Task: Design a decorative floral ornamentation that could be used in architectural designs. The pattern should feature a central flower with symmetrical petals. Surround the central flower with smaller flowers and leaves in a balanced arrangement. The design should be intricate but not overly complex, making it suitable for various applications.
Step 1384:
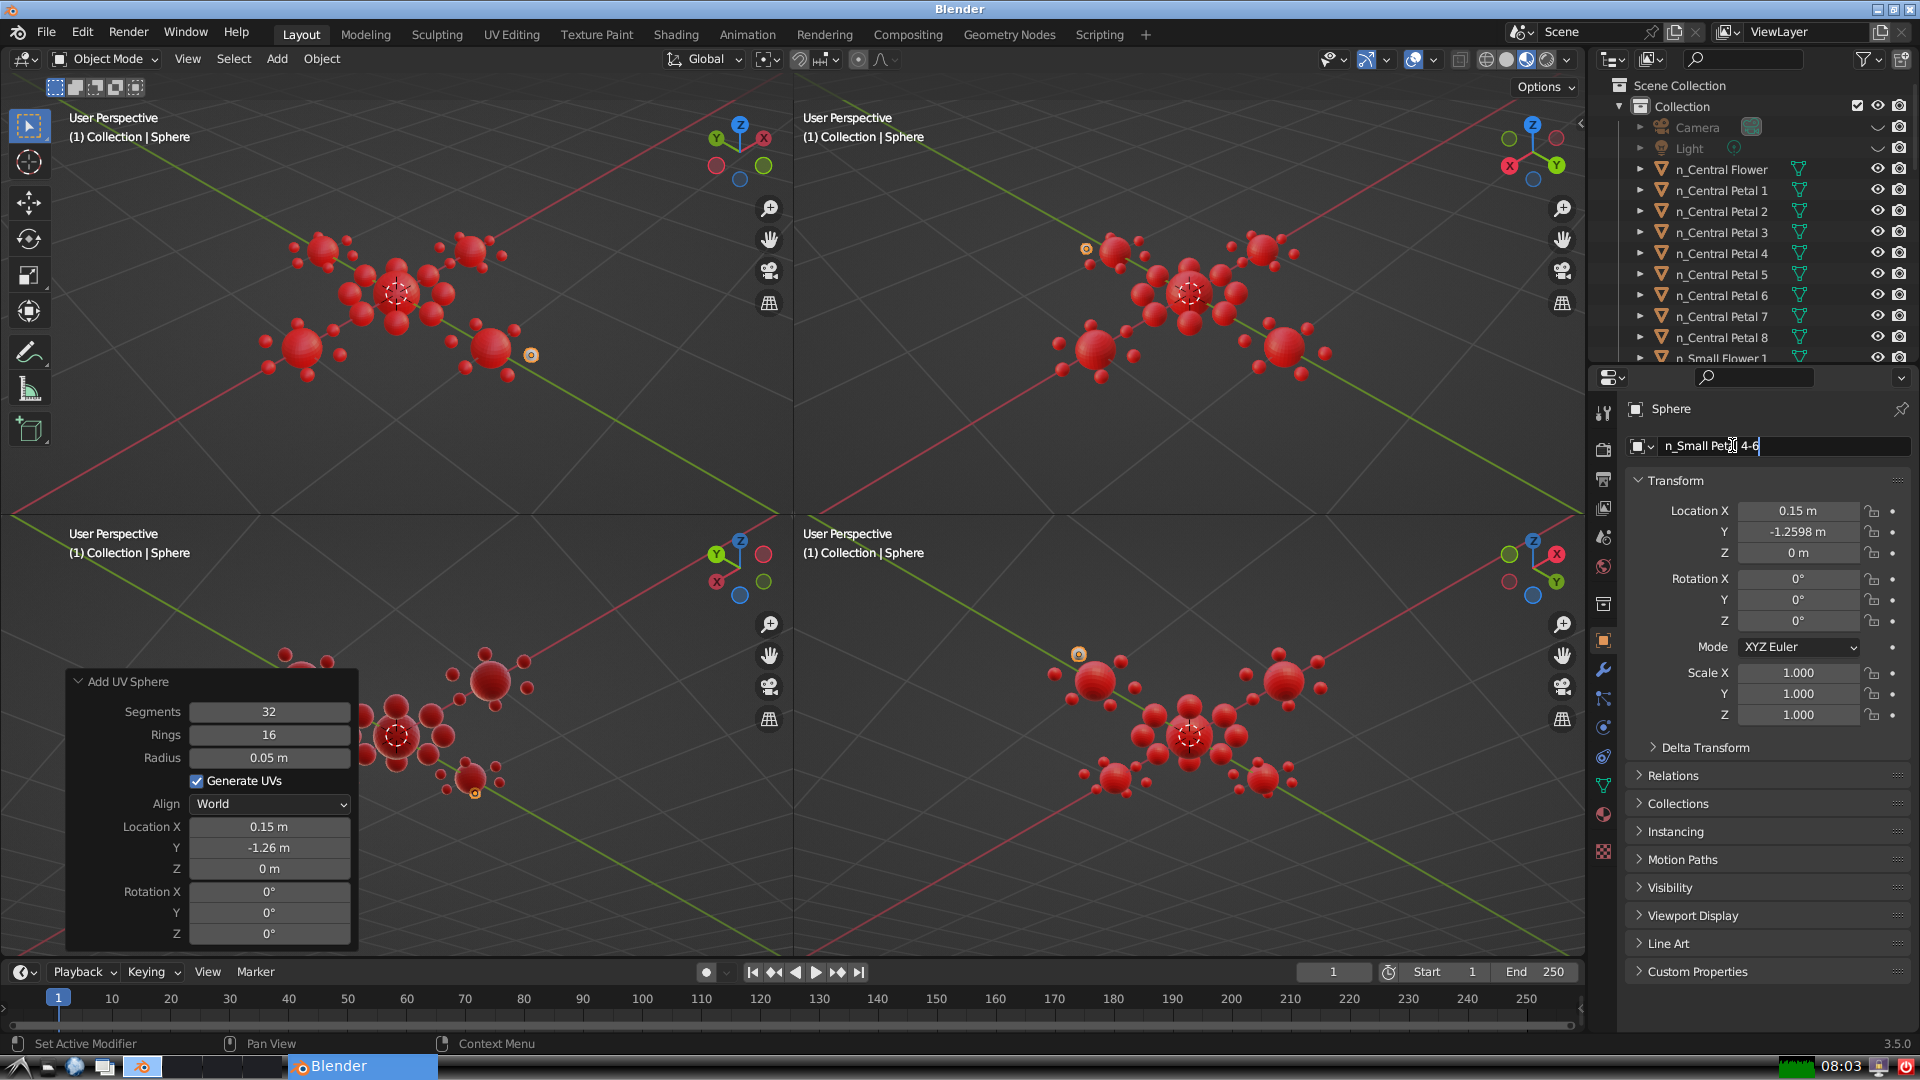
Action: {"key_press": ['Return']}